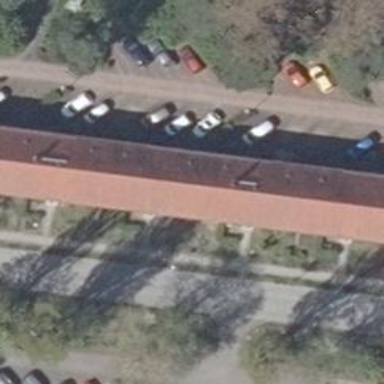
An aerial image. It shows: Gabled roof on residential building.